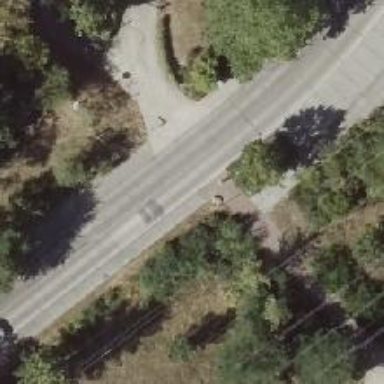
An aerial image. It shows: Residential road with separate asphalt sidewalk.